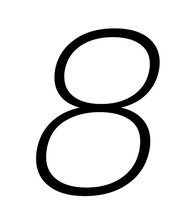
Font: Poppins-ExtraLightItalic